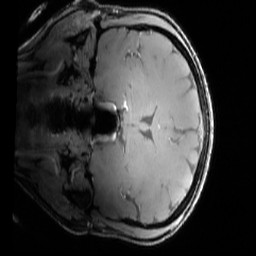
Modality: T1w
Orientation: coronal
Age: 35
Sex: female
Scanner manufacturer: siemens
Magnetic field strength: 7 T
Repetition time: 4.3 s
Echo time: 0.00227 s